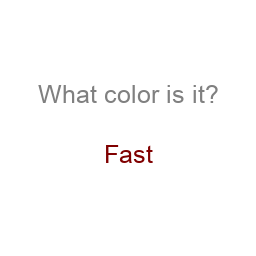
Color: maroon
Background color: white
Question text color: gray